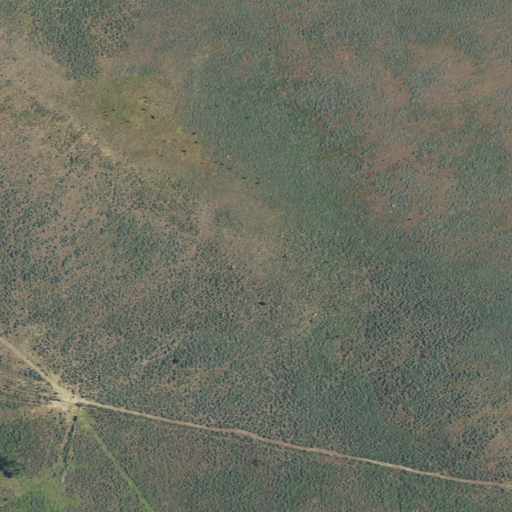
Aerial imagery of mountain in Oregon named Bald Hills containing shrub and evergreen forest